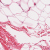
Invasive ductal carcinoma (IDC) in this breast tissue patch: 0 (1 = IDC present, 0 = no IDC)